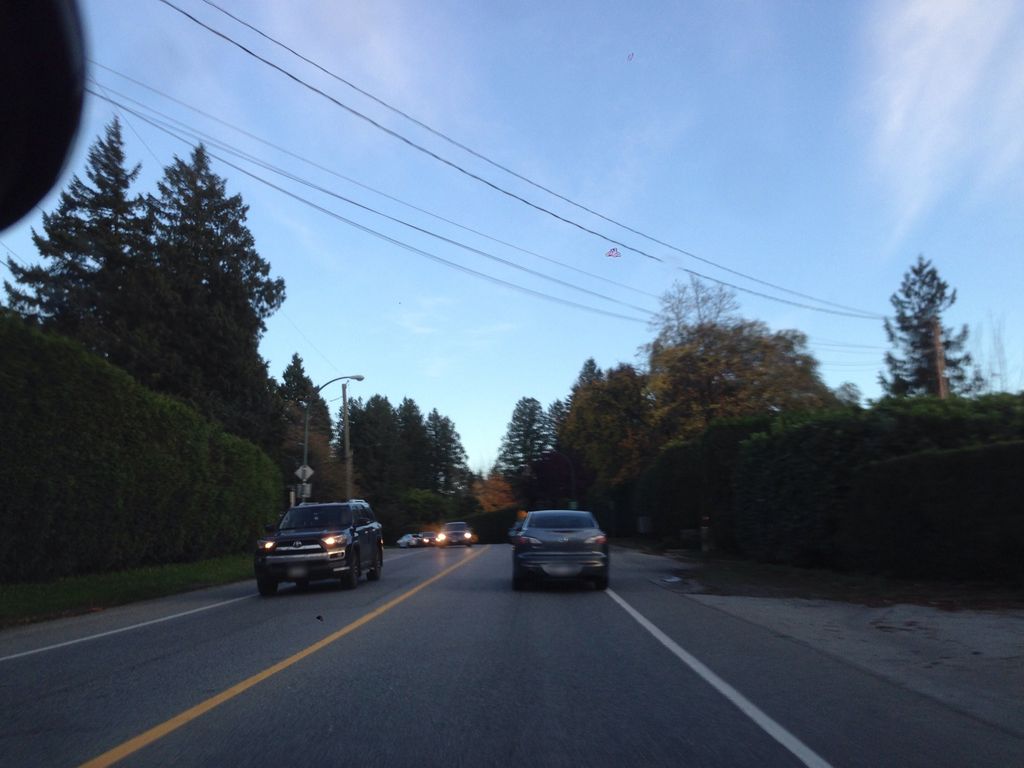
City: vancouver